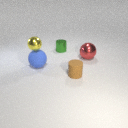
large red metal sphere behind large blue rubber sphere